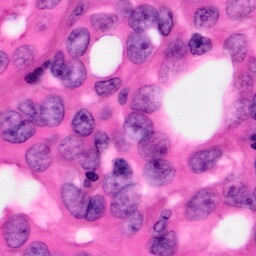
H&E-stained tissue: Pancreatic